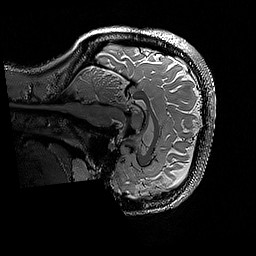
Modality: T2w
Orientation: sagittal
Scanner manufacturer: siemens
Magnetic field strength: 3 T
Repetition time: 3.2 s
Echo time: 0.428 s